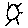
Label: sun